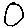
Label: circle